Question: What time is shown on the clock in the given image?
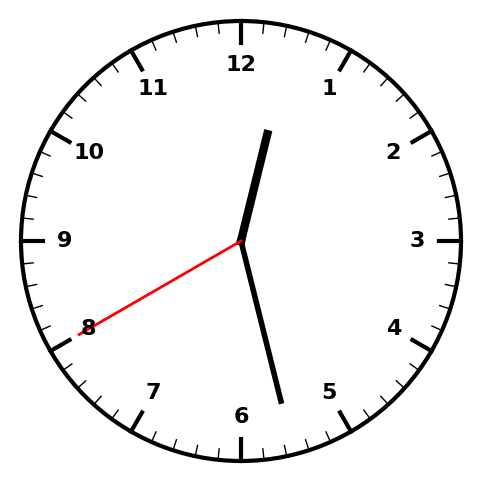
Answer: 12:27:40